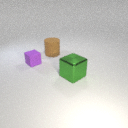
large brown rubber cylinder to the right of small purple rubber cube